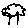
Label: tree